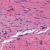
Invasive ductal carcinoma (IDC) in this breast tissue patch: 0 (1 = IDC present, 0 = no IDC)